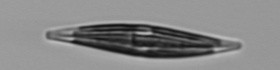
Label: Pleurosigma